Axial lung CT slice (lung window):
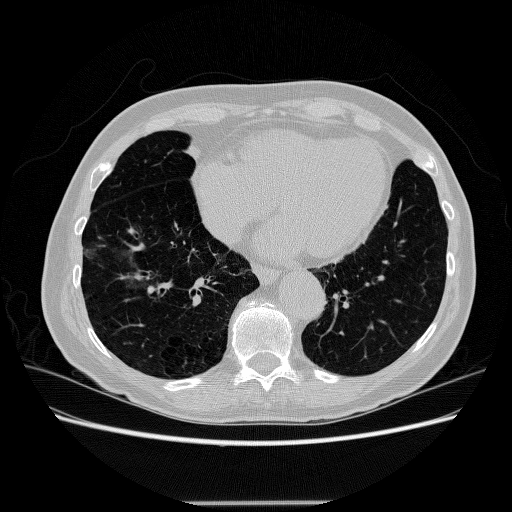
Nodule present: no